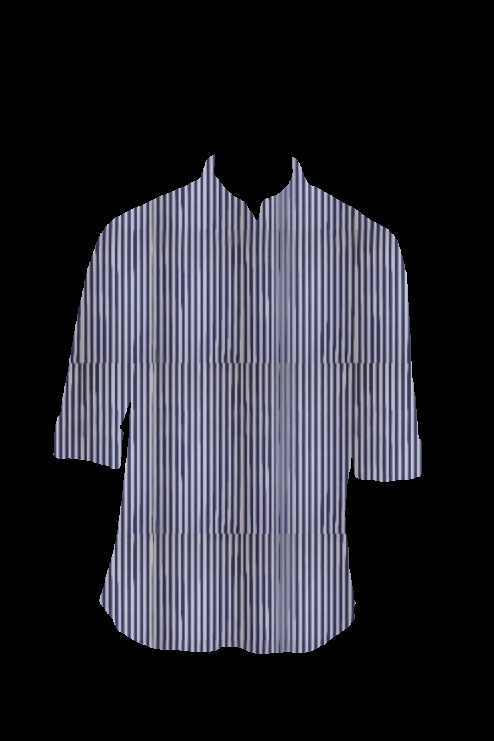
blue white stripe tee